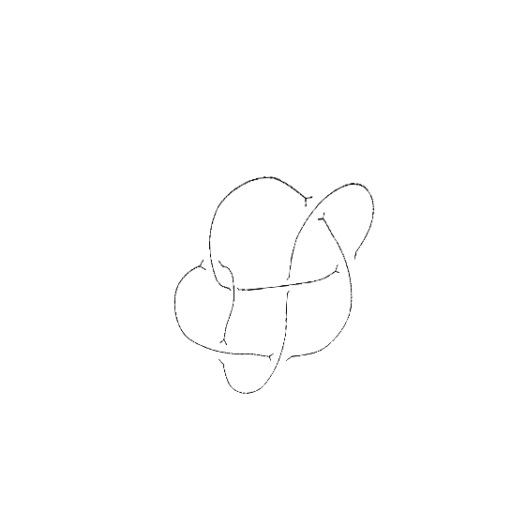
Crossing number: 7